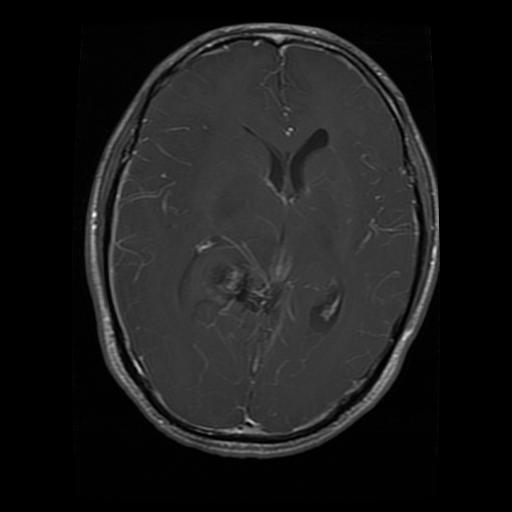
Label: glioma